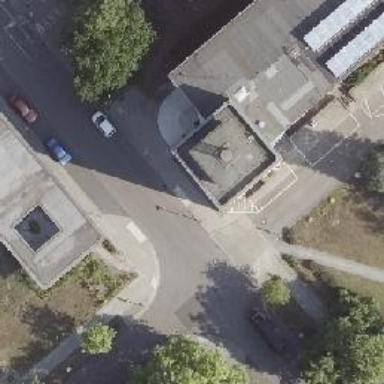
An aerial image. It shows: Unmarked crossing on the road.